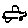
Label: car